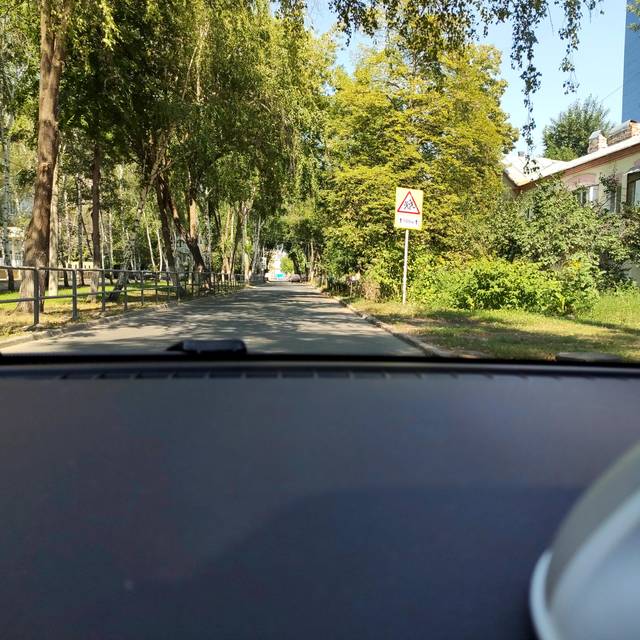
Region: Russia
Coordinates: 53.206, 50.142